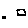
Label: square